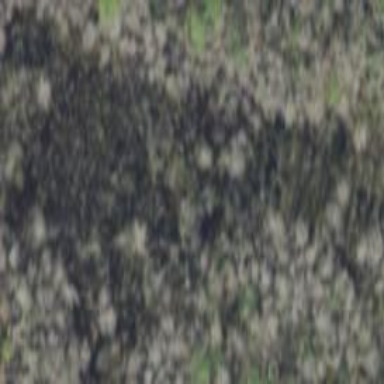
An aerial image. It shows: Swamp in wetland area.